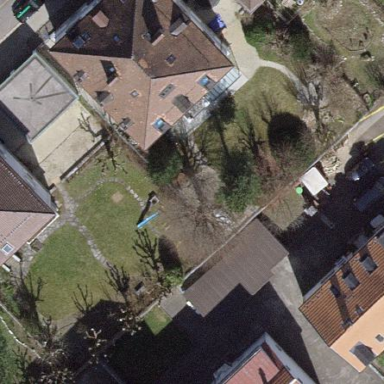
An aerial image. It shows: Residential garden.